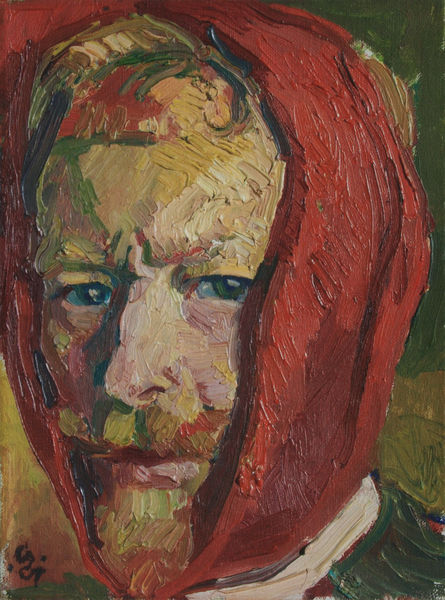
Titel: Selbstbildnis mit Zahnschmerzen
Künstler: Giovanni Giacometti
Institution: Privatbesitz
Schlagwörter: blau, gemälde, kopf, mann, schatten, weiß, gelb, grün, bunt, frankreich, frisur, haar, hintergrund, licht, mund, nase, ohr, stirn, ölbild, blick, rot, schal, tuch, expressionismus, hochformat, anzug, bart, blond, hemd, mütze, schnurrbart, augen, falten, gesicht, inkarnat, kragen, bildnis, portrait, porträt, signatur, öl, pastos, auge, haare, frontal, kinn, lippe, lippen, locke, rosa, schulter, bewegt, modern, farbe, violett, van gogh, ausdruck, unglück, schnäuzer, dick, duktus, kopftuch, streng, finster, pupillen, tusch, maler, ölfarbe, selbstporträt, lider, punkte, blut, gogh, expressionistisch, monogramm, verletzt, selbstbildnis, intensiv, schlange, leinwand, ölmalerei, farbauftrag, nasenloch, selbstportrait, rote haare, runzeln, stirm, expressiv, binde, pinselstriche, kopfbinde, schmerzen, verband, verletzung, abgeschnitten, frün, vincent, kapuze, expressionist, ocer, auftrag, zahnschmerzen, zahnweh, pinselspur, giacometti, starren, umgebunden, schattenweiss, stirnfurche, ss, roter verband, wamumps, mumps